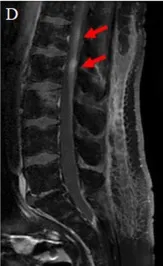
Approximately 4 months after the completion of spinal radiation.
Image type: radiology (mri)